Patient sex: M
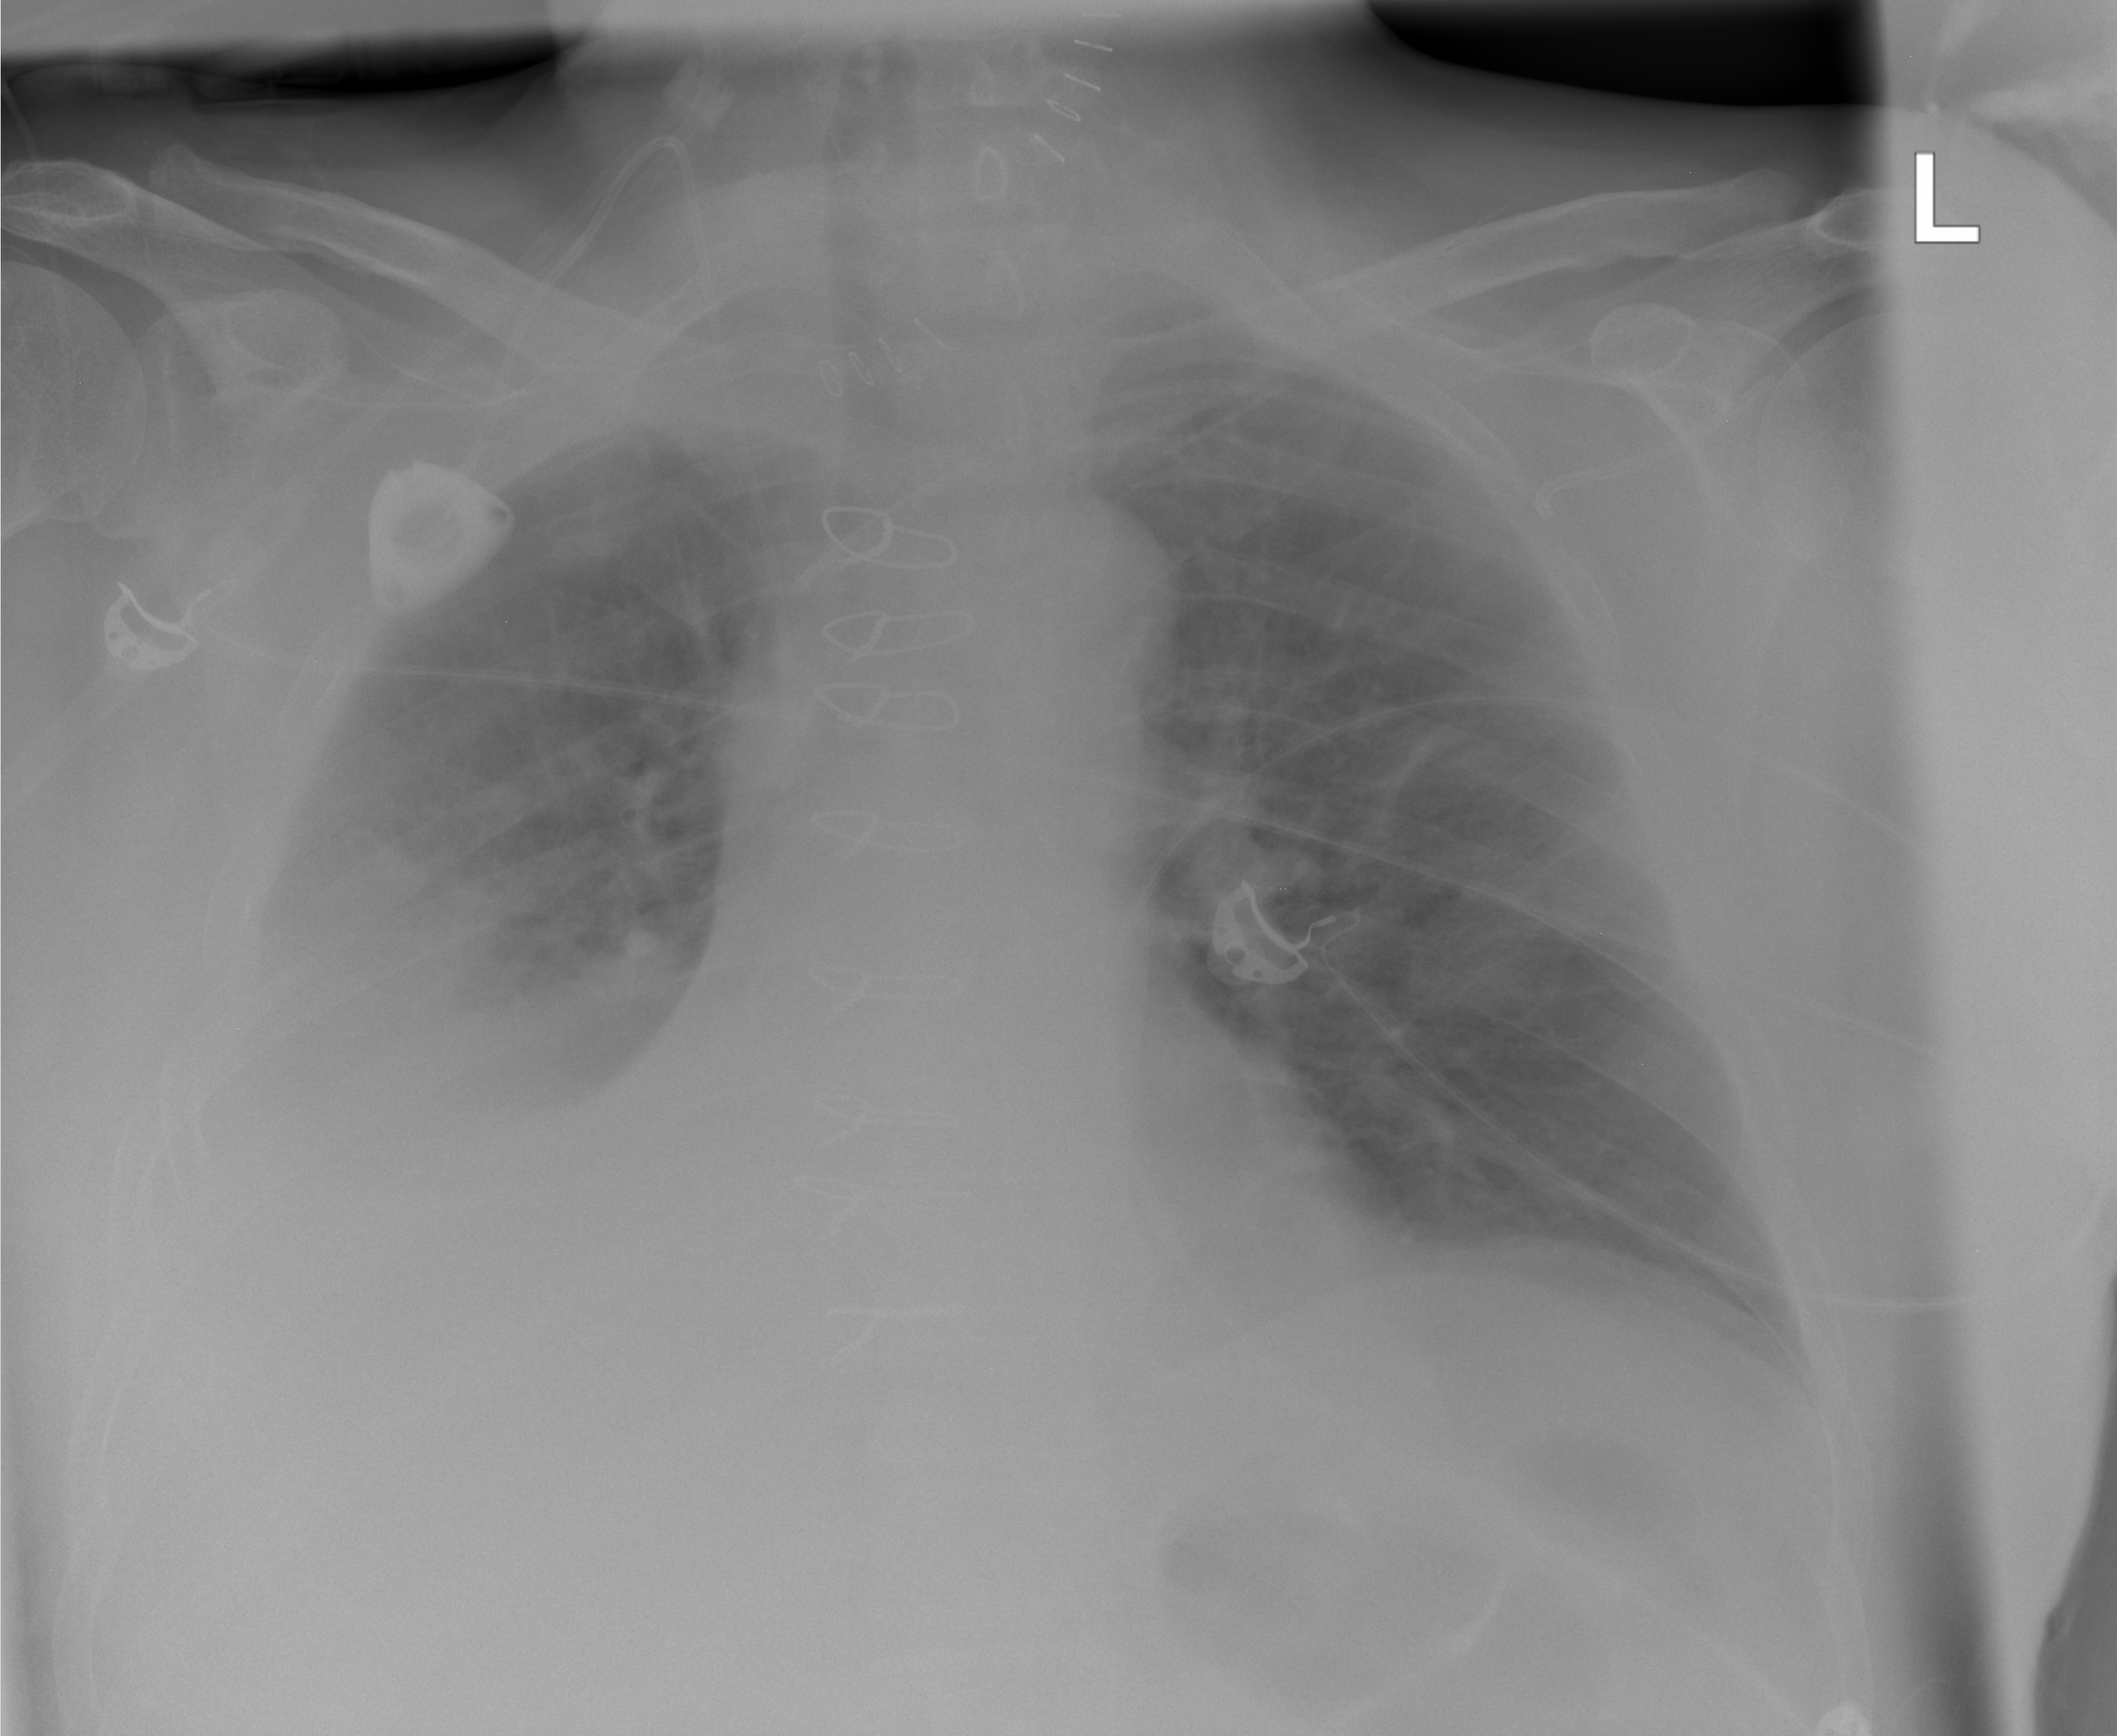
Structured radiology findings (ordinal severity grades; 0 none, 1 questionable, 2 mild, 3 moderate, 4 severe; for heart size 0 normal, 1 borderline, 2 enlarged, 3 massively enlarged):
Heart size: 0
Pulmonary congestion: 0
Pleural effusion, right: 3
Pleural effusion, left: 0
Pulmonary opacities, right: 0
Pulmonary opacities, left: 0
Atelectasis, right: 2
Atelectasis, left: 0